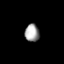
Tissue: prostate
Cell type: Endothelial cells
Senescence score: 0.6934
Nuclear area (px): 248
Mean DAPI intensity: 161.202